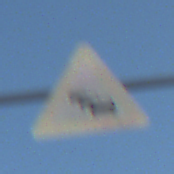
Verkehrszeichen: Stau
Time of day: MorningAfternoon
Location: Outdoor (RoadRail)
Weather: Clear
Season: NotSpecified
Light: Natural